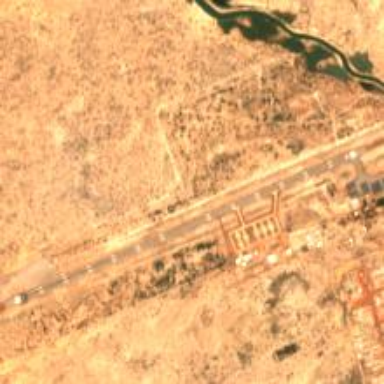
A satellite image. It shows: View of runway in airport.